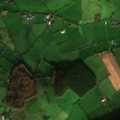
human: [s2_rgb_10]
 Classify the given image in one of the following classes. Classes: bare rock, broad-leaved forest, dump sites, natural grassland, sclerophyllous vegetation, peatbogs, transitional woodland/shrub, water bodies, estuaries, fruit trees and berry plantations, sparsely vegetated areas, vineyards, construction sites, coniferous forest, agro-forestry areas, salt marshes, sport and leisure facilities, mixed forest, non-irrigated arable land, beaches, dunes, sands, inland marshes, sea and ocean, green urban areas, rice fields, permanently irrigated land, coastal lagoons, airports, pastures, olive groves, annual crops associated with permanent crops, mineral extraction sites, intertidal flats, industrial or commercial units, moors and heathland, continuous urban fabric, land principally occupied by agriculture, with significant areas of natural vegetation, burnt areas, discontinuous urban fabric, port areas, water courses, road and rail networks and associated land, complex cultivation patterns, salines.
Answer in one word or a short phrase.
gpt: pastures